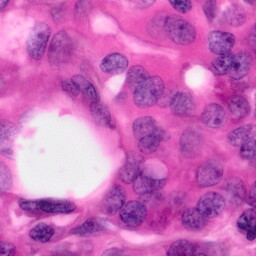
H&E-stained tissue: Pancreatic